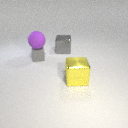
large purple rubber sphere above small gray rubber cube